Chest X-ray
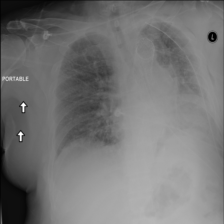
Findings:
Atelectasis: negative
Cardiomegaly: negative
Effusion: negative
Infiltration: positive
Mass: negative
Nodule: negative
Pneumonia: negative
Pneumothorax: negative
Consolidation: negative
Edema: negative
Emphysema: positive
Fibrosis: negative
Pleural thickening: negative
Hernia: negative